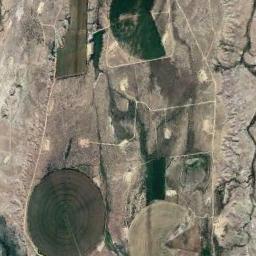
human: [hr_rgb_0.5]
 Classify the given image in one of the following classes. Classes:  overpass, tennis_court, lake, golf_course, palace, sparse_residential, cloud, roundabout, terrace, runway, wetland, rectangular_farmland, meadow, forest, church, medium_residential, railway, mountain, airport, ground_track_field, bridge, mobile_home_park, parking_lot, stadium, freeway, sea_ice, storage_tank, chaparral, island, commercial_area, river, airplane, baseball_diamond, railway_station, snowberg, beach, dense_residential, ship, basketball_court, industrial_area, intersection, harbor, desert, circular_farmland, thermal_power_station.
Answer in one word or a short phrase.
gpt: circular_farmland